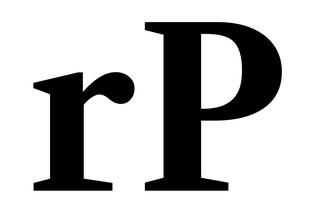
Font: LibreCaslonText_Bold